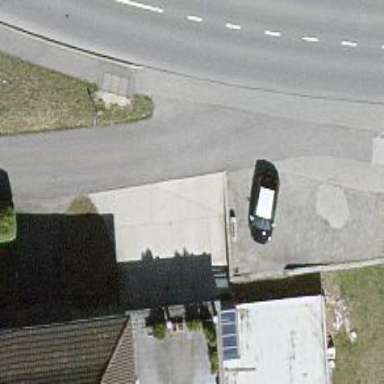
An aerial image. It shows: Parking area with asphalt surface.